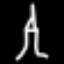
Label: The Eiffel Tower